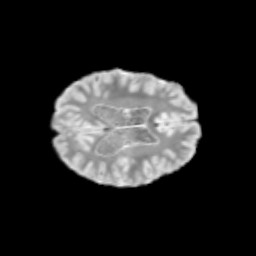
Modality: T2w
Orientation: axial
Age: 9
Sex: female
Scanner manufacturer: siemens
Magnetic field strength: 3 T
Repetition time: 3.8 s
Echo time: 0.07 s